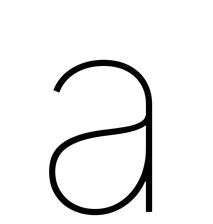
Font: Inter_Thin